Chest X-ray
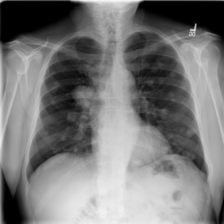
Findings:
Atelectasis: negative
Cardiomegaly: negative
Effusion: negative
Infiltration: negative
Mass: positive
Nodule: positive
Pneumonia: negative
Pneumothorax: negative
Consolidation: negative
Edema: negative
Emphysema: negative
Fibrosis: negative
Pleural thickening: negative
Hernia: negative